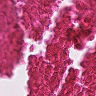
Metastatic tissue present: no